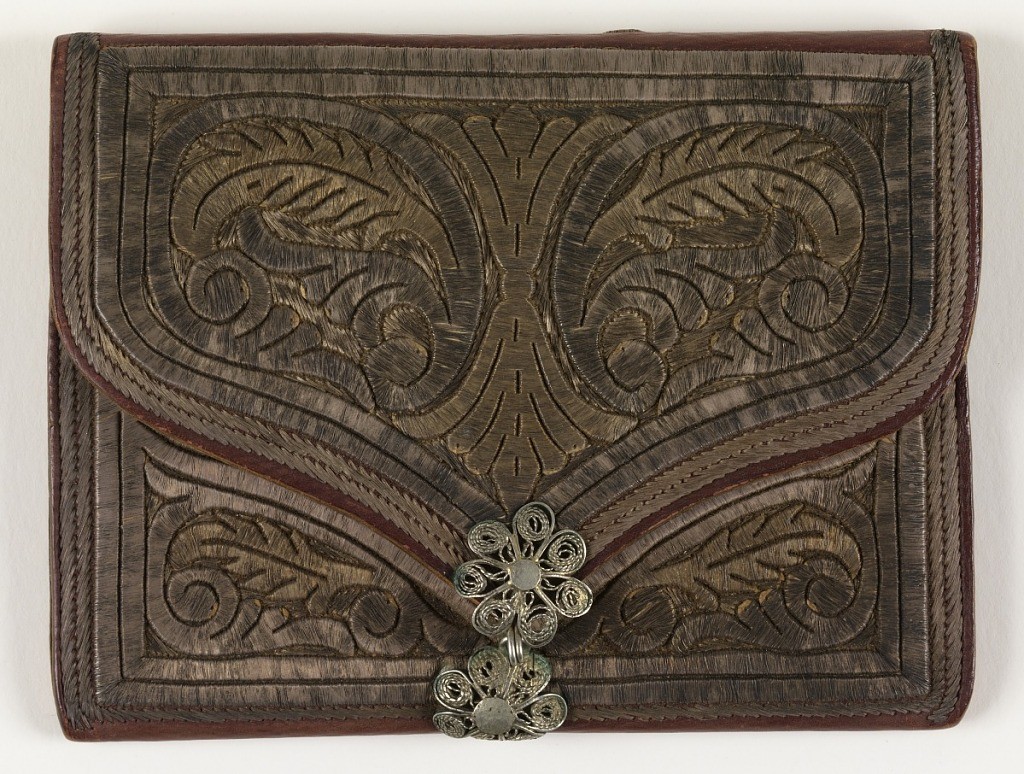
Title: Card case
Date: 19th century
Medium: leather, metal Technique: embroidered
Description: Envelope-shaped case with embroidery in conventionalized floral design and initials F.M., in couched silver thread on red leather. Pieces of leather divide interior into four pockets. Clasp of silver filigree.